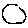
Label: circle